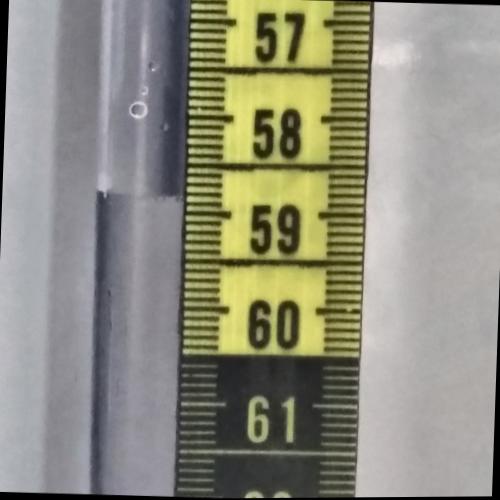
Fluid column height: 58.8 cm